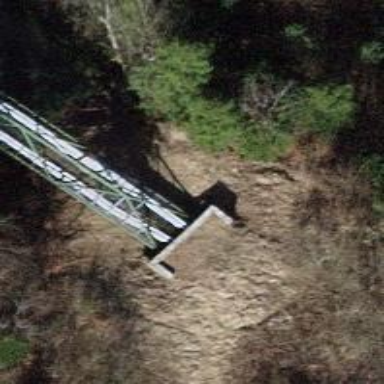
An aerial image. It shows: Minor power line on bridge.